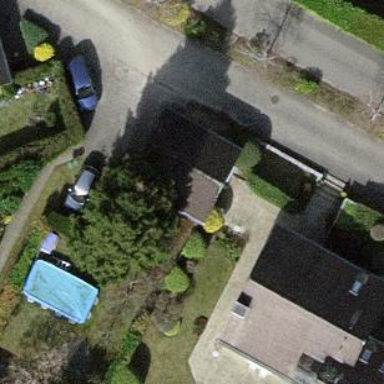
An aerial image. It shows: Garage building.